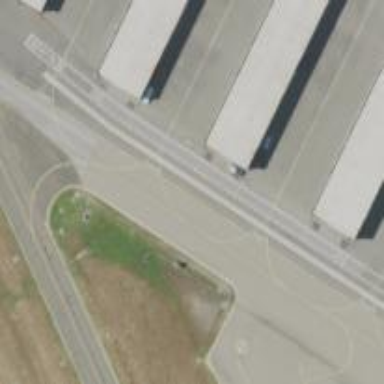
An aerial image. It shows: Image of taxiway at airport.